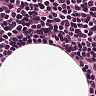
Metastatic tissue present: no